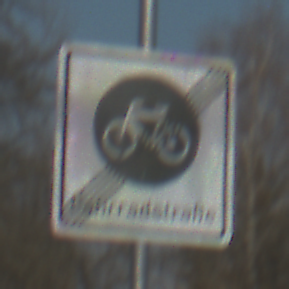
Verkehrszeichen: EndeFahrradstrasse
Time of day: MorningAfternoon
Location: Outdoor (Suburban)
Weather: PartlyCloudy
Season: NotSpecified
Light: Natural